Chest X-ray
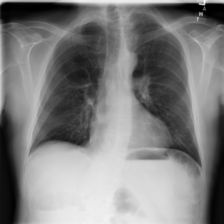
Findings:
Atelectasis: negative
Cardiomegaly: negative
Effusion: negative
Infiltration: negative
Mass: negative
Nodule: negative
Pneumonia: negative
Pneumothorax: negative
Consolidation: negative
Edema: negative
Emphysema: negative
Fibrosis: negative
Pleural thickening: negative
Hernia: negative